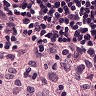
Metastatic tissue present: no